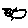
Label: cat